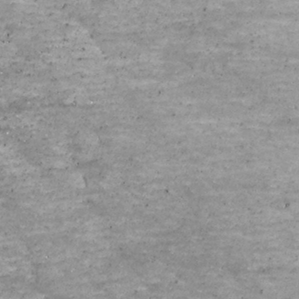
Label: non_frost